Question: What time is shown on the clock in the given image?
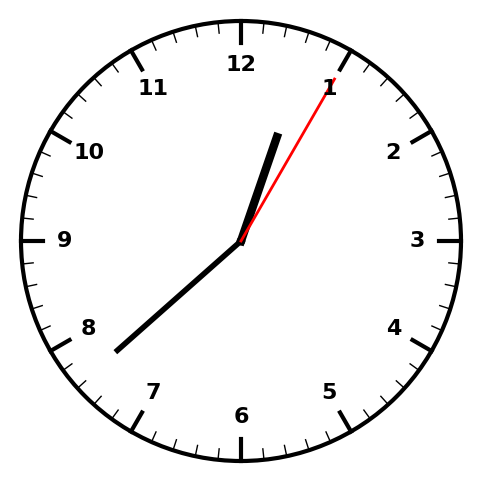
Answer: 12:38:05